Field crop: tomato
Growth stage: 1
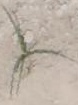
Species: cyperus